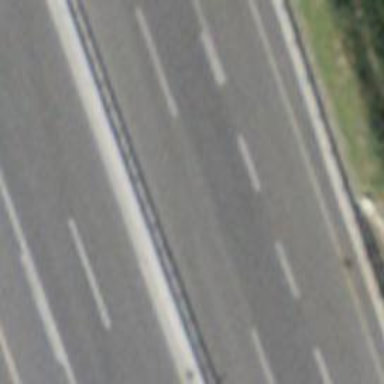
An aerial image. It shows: View of motorway.